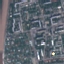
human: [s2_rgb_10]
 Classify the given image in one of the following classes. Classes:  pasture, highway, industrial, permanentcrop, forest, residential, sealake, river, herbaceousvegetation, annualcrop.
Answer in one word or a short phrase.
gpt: Residential